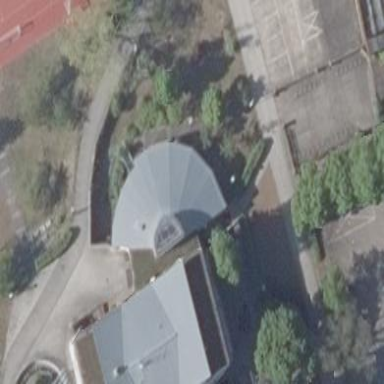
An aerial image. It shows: School building.